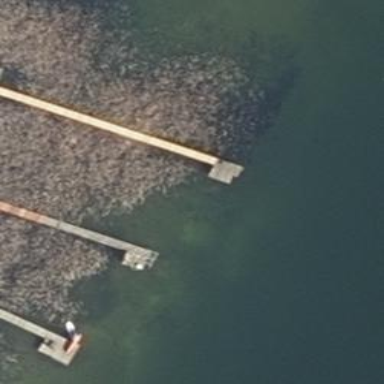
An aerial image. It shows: Man-made pier.